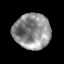
Tissue: prostate
Cell type: T cells
Senescence score: 0.275
Nuclear area (px): 1265
Mean DAPI intensity: 142.383